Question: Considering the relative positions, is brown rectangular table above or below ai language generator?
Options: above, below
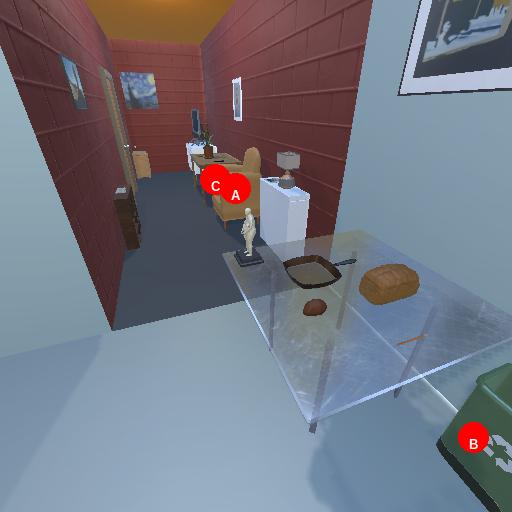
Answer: above